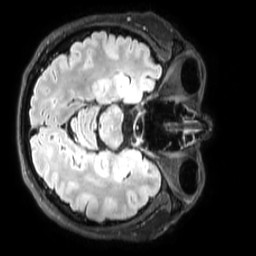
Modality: FLAIR
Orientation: axial
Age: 41
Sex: male
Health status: healthy
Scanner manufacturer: philips
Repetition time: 4.8 s
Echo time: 0.2773 s